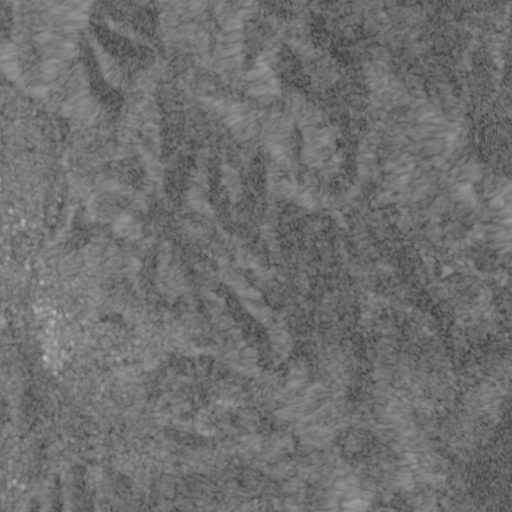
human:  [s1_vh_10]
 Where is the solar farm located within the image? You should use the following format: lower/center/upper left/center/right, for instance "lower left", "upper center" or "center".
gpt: The solar farm is located in the lower right of the image.
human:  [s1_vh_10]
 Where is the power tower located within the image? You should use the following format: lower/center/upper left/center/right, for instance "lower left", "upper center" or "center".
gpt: There is no power tower in the image.

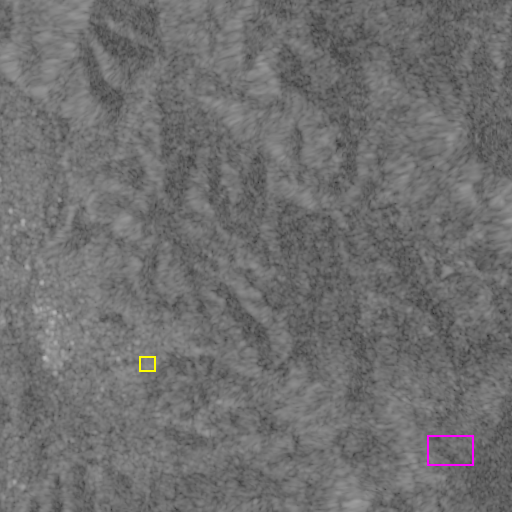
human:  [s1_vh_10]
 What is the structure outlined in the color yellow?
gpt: The structure outlined in yellow is a park.
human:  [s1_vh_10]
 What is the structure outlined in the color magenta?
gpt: The structure outlined in magenta is a solar farm.
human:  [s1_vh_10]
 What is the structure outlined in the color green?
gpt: There is no green outline.